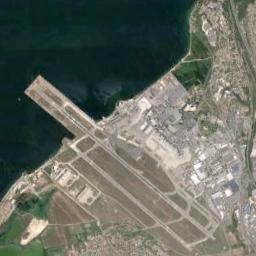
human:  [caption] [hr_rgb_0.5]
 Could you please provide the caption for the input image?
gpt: A complex airport with many runways and buildings on a huge open space next to deep blue water, With several residential and green areas around the airport .

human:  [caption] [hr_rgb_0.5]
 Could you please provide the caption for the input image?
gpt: An airport is between many buildings and water .

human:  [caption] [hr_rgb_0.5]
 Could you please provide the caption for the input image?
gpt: An airport with some parallel runways next to the sea and dense residential areas beside .

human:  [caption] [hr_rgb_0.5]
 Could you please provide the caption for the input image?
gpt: The airport is surrounded by neat terraces .

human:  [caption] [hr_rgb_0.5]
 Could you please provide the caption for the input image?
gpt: The airport is next to the water .